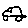
Label: car